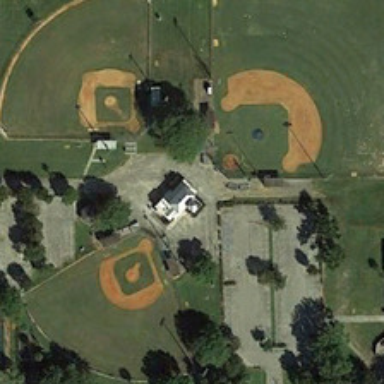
Some green trees are near three baseball fields .